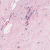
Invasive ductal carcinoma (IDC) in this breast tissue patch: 0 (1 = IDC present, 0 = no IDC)